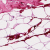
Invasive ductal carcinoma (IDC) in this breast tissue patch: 0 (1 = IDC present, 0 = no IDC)